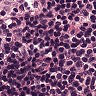
Metastatic tissue present: no